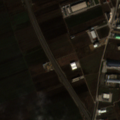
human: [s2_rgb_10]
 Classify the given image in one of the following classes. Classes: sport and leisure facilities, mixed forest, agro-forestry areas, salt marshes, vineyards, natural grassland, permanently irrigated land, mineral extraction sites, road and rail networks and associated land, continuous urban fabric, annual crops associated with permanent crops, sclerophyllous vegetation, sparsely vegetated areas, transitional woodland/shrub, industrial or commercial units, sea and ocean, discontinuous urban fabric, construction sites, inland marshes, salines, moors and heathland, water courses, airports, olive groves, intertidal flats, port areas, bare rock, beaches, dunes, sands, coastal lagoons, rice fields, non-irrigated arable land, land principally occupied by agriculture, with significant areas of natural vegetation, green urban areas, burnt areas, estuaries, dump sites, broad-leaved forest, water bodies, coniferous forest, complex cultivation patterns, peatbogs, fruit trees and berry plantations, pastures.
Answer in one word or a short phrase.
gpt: industrial or commercial units, non-irrigated arable land